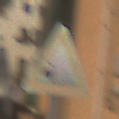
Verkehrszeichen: SplittSchotter
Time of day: MorningAfternoon
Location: Outdoor (Urban)
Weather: Clear
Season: NotSpecified
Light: Natural